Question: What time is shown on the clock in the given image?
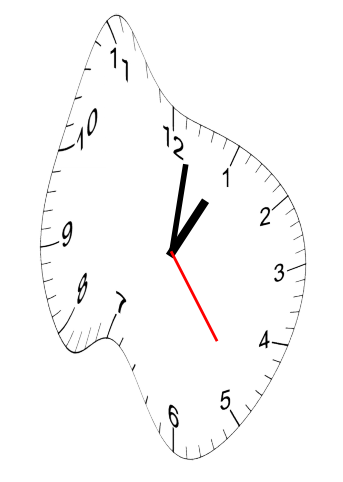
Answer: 01:01:24